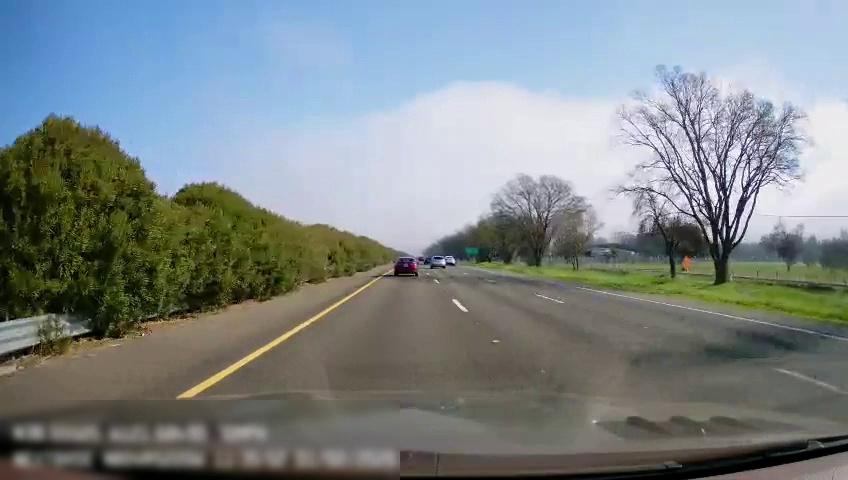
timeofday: Day
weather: Sunny
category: Drivable Space
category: Vehicles | Car
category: Vehicles | SUV
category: Vehicles | SUV
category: Vehicles | Car
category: Lanes | Current Lane
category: Lanes | Current Lane
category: Lanes | Alternate Lane
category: Lanes | Alternate Lane
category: Traffic | Signs